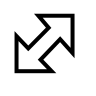
Cursor type: resize_nesw
OS/theme: linux-notwaita
Variant: white